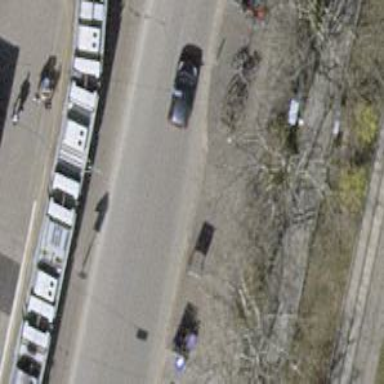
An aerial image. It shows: Bicycle repair station is available.